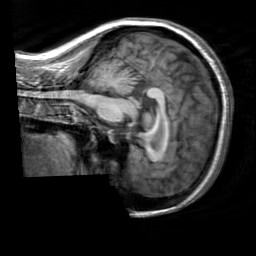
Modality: T1w
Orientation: sagittal
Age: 34
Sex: female
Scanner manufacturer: siemens
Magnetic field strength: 3 T
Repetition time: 2.3 s
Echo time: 0.00303 s